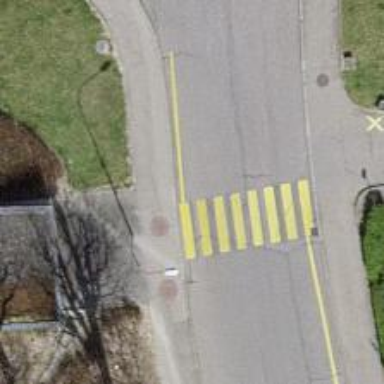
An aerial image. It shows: Zebra crossing on the road.